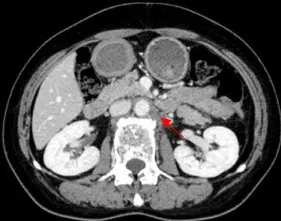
Patient's CT imaging before and during T-DXd treatment. The para-aortic lymph nodes decreased after T-DXd treatment (2022-6-29).
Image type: radiology (ct)